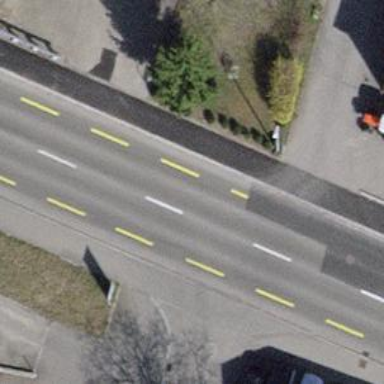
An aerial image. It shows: Secondary road with asphalt surface and dedicated cycle lane.